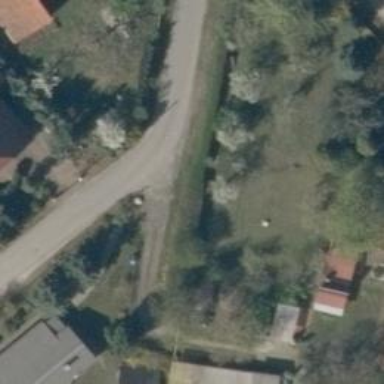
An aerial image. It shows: Asphalt road in residential area.